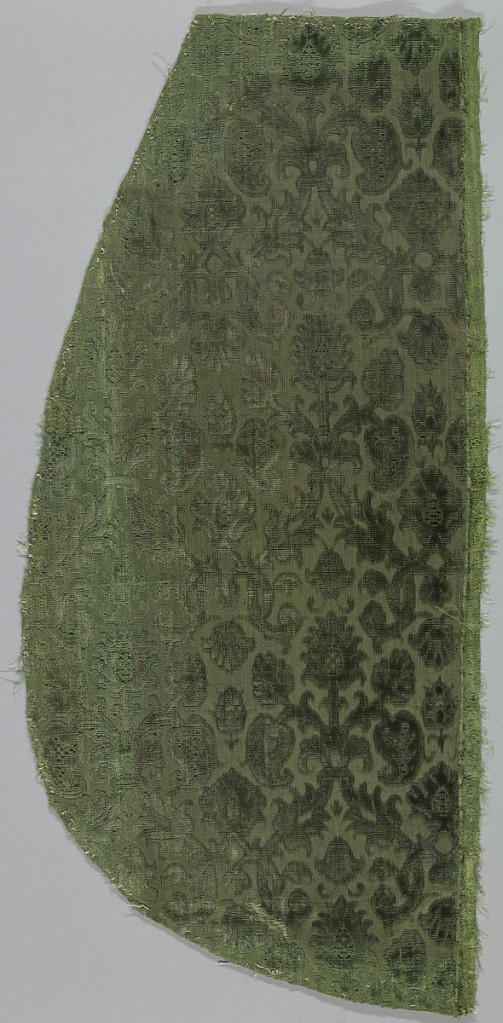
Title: Fragments
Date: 16th–early 17th century
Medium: silk Technique: cut and uncut supplementary warp pile (velvet) in a woven foundation
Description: Panel of green cut and uncut velvet in a pattern of palmette and foliage.